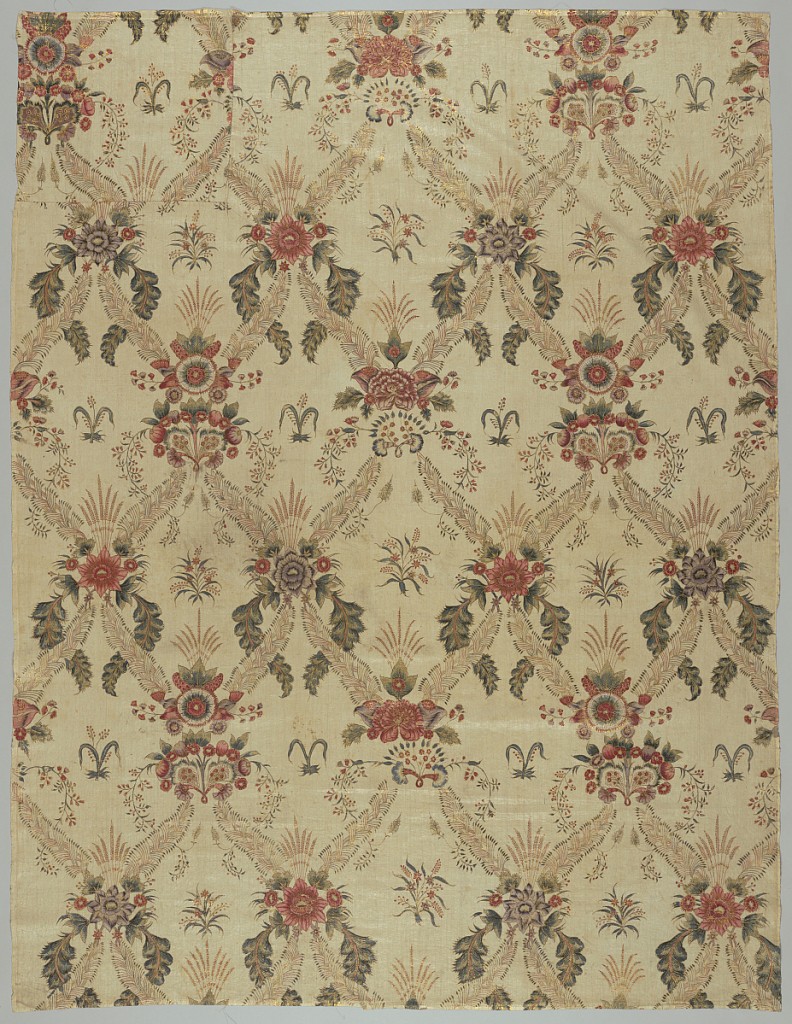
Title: Textile
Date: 18th century
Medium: cotton Technique: mordant painted and resist-dyed (chintz) on plain weave
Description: Pattern of a diamond grid with flowers at the interstices of the grid.

Panel of thin, glazed, cream-colored cotton, painted in shades of red, blue, green, violet and drab; outlines and leaf veins and stems in gold. Pattern is a symmetrical plan in diamond shape, of delicate, intertwined grasses, joined, at points, with clusters of flowers and foliage; small flower sprays in diamond shaped field.

A lattice plan is developed in bands, composed of fine groups of little sheaves of grain, painted in fine lines of dark blue and red, with blue tips, and in gold, crossing o form a diamond shaped ground.  At points of meeting of the gilded bands, there are flower clusters in various colors, and gold.  Three different patterns of flowers occur at these points; alternate clusters have dark green leaves curving down and crossing under the gilded bands. Within the diamond shapes are small detached leaf designs. The fresh and the gold adds much to the effect.
The pattern suggests the plan of eighteenth-century French embroideries.